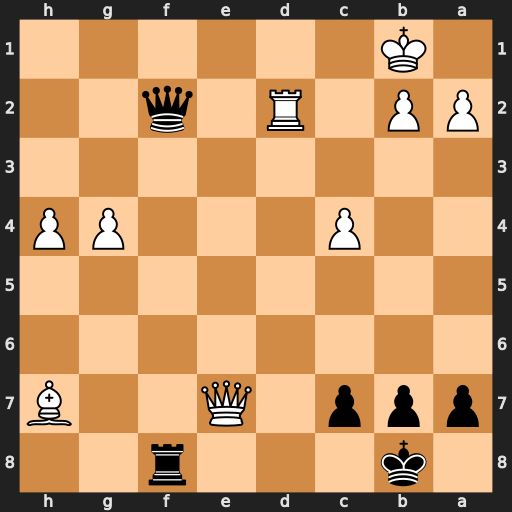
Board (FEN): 1k3r2/ppp1Q2B/8/8/2P3PP/8/PP1R1q2/1K6
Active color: b
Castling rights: -
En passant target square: -
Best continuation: Qf1+ Kc2 Qxc4+ Kd1 Rf1+